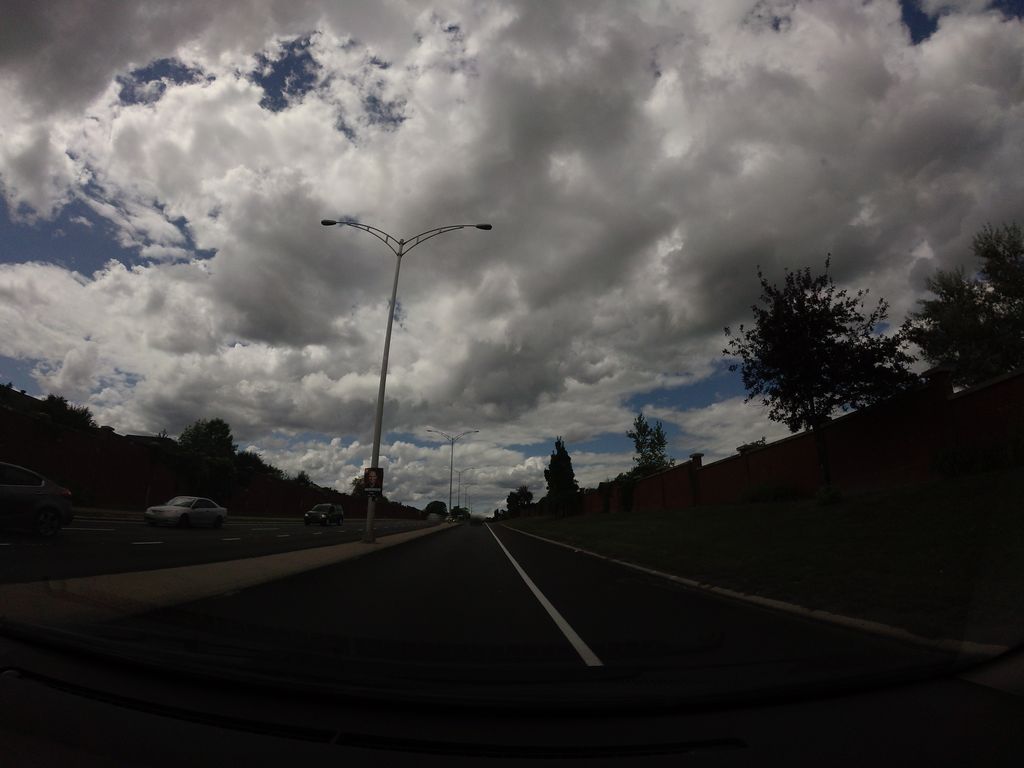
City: ottawa-gatineau